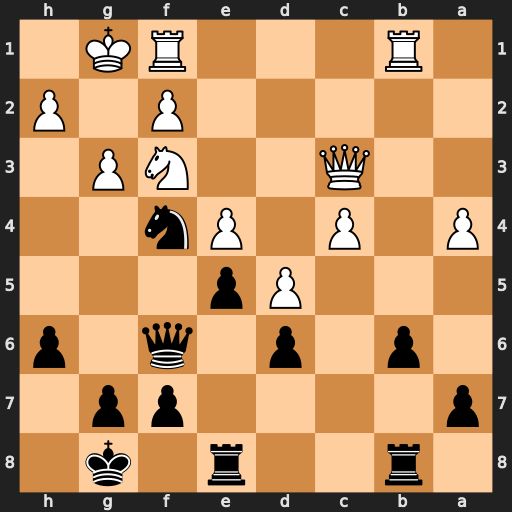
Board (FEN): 1r2r1k1/p4pp1/1p1p1q1p/3Pp3/P1P1Pn2/2Q2NP1/5P1P/1R3RK1
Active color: b
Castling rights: -
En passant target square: -
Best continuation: Ne2+ Kg2 Nxc3